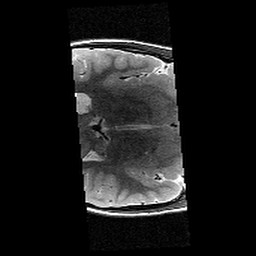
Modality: T2w
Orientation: axial
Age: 11
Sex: male
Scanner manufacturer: siemens
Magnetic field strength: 3 T
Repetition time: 8.46 s
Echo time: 0.067 s